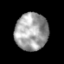
Tissue: lung
Cell type: Fibroblasts
Senescence score: 0.2343
Nuclear area (px): 1199
Mean DAPI intensity: 162.352